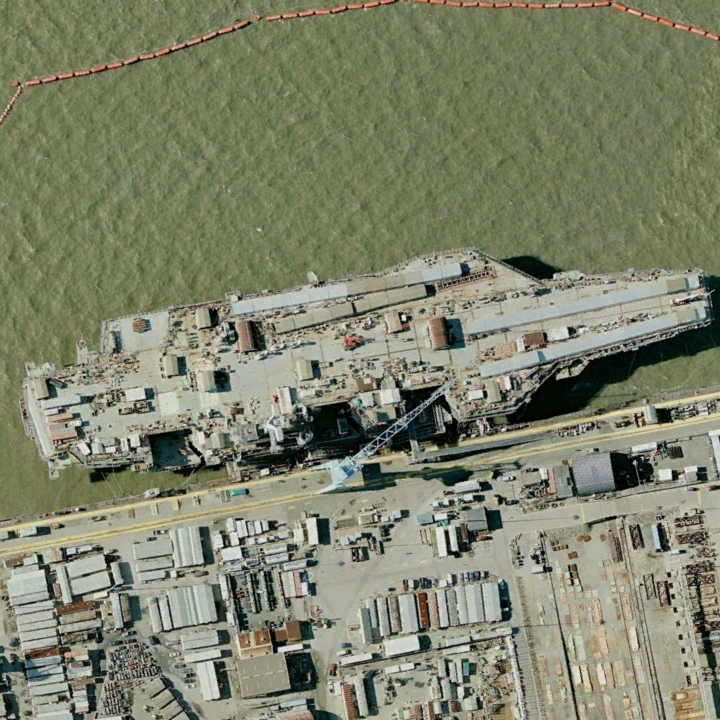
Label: aircraft_carrier